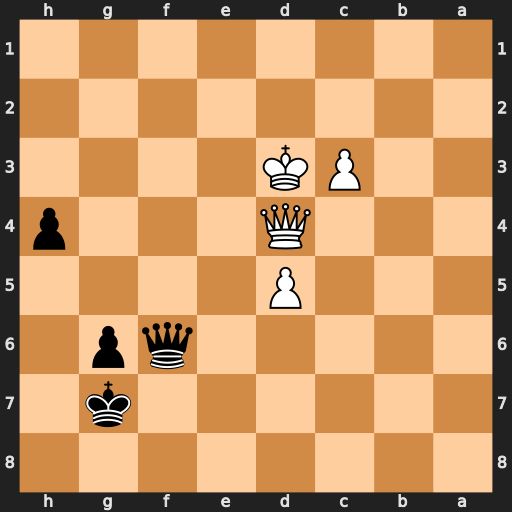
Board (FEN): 8/6k1/5qp1/3P4/3Q3p/2PK4/8/8
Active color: b
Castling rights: -
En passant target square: -
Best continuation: Qxd4+ Kxd4 h3